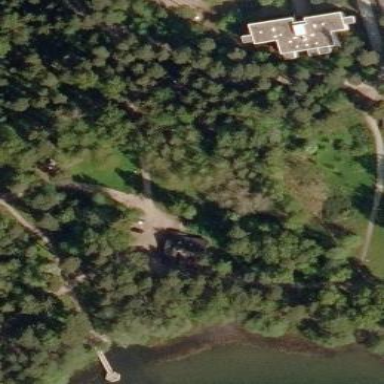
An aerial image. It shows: Mixed woodland area with various types of leaves.